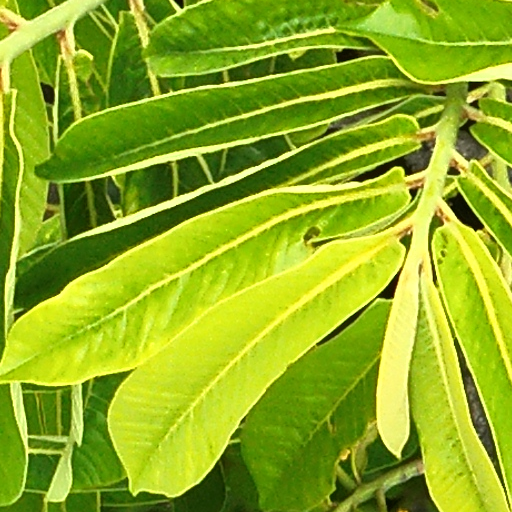
Species: Virola surinamensis
GBIF accepted scientific name: Virola surinamensis
Crown area (m\u00b2): 172.026